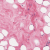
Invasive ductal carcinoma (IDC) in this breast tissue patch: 0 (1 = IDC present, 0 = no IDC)